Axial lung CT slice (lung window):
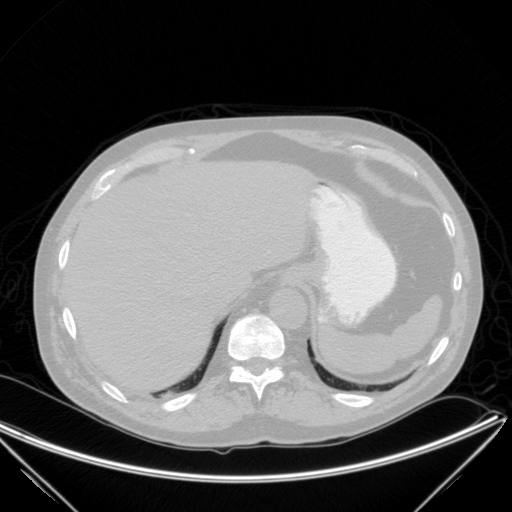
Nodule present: no